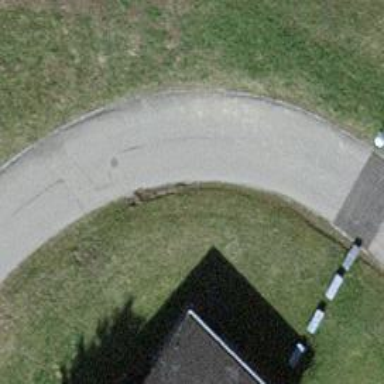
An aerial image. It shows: Service road with compacted surface.